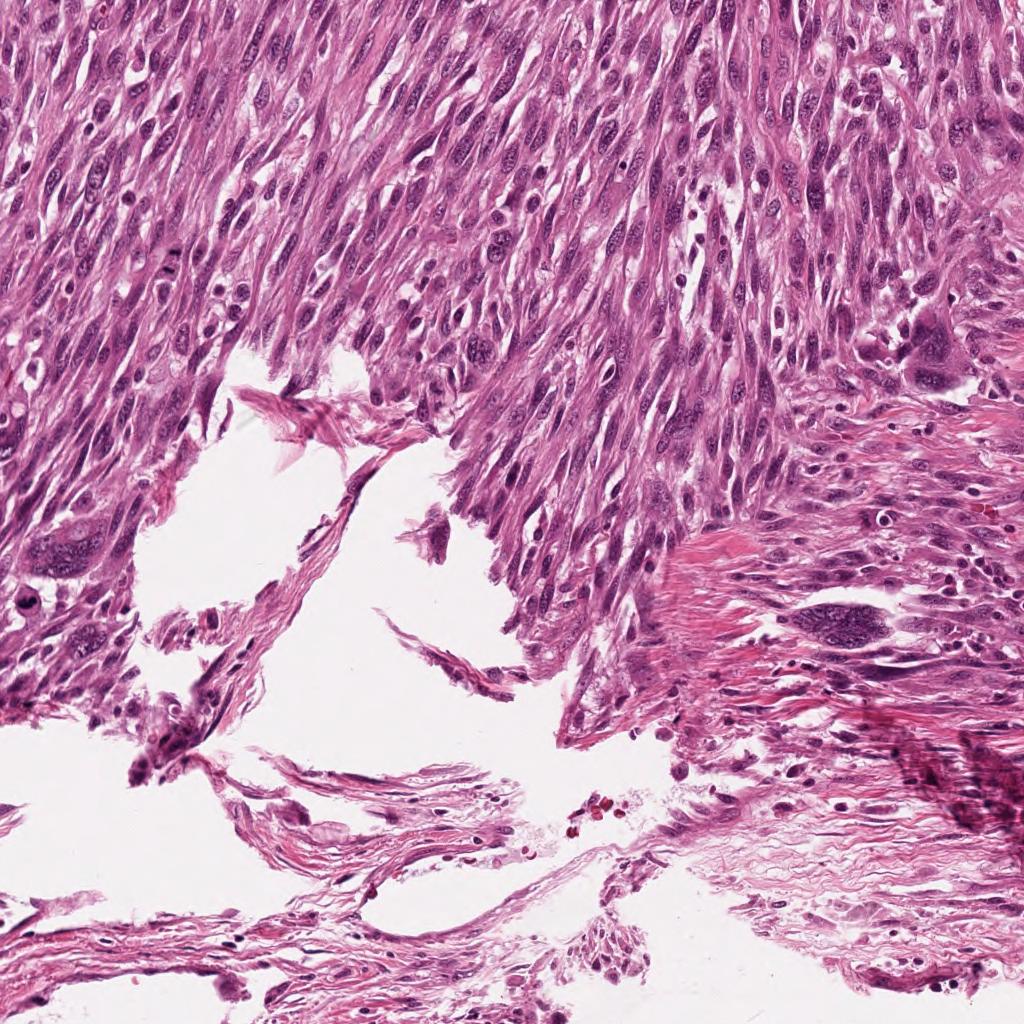
Label: Viable